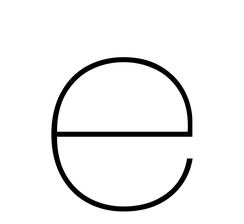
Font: Poppins-Thin